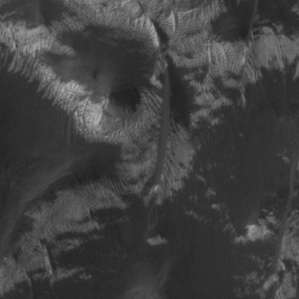
Label: frost